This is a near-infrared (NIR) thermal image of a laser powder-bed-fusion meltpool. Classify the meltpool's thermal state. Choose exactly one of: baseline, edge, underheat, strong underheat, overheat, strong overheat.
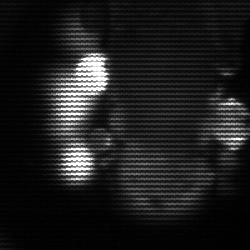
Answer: strong underheat